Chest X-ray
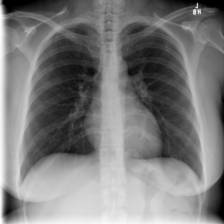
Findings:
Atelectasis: negative
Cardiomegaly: negative
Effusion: negative
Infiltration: negative
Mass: negative
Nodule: negative
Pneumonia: negative
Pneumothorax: negative
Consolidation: negative
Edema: negative
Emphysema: negative
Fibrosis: negative
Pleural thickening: negative
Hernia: negative